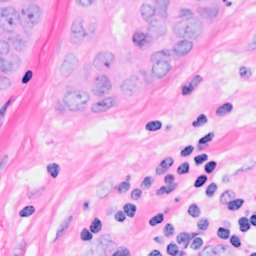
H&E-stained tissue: Breast